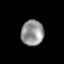
Tissue: prostate
Cell type: T cells
Senescence score: 0.3395
Nuclear area (px): 560
Mean DAPI intensity: 147.666